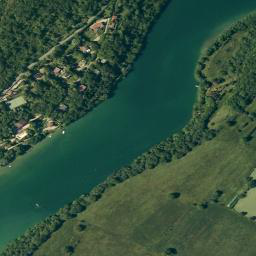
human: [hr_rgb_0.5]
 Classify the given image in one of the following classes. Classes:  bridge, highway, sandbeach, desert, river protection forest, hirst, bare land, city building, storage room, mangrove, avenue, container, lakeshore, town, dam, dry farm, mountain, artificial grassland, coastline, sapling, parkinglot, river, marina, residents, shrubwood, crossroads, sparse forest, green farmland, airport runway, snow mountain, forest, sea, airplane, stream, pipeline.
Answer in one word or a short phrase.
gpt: river